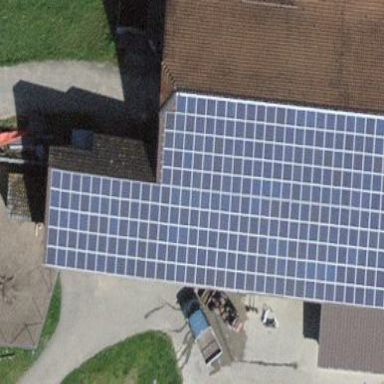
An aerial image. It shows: Solar power generator.